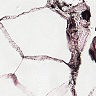
Metastatic tissue present: no